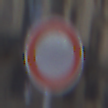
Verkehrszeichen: VerbotFahrzeugeAllerArt
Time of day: MorningAfternoon
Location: Outdoor (Urban)
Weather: PartlyCloudy
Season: NotSpecified
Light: Natural